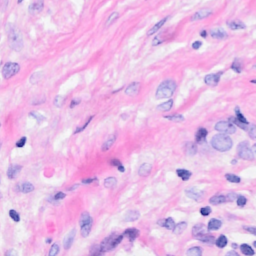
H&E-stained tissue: Breast